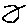
Label: hexagon